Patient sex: M
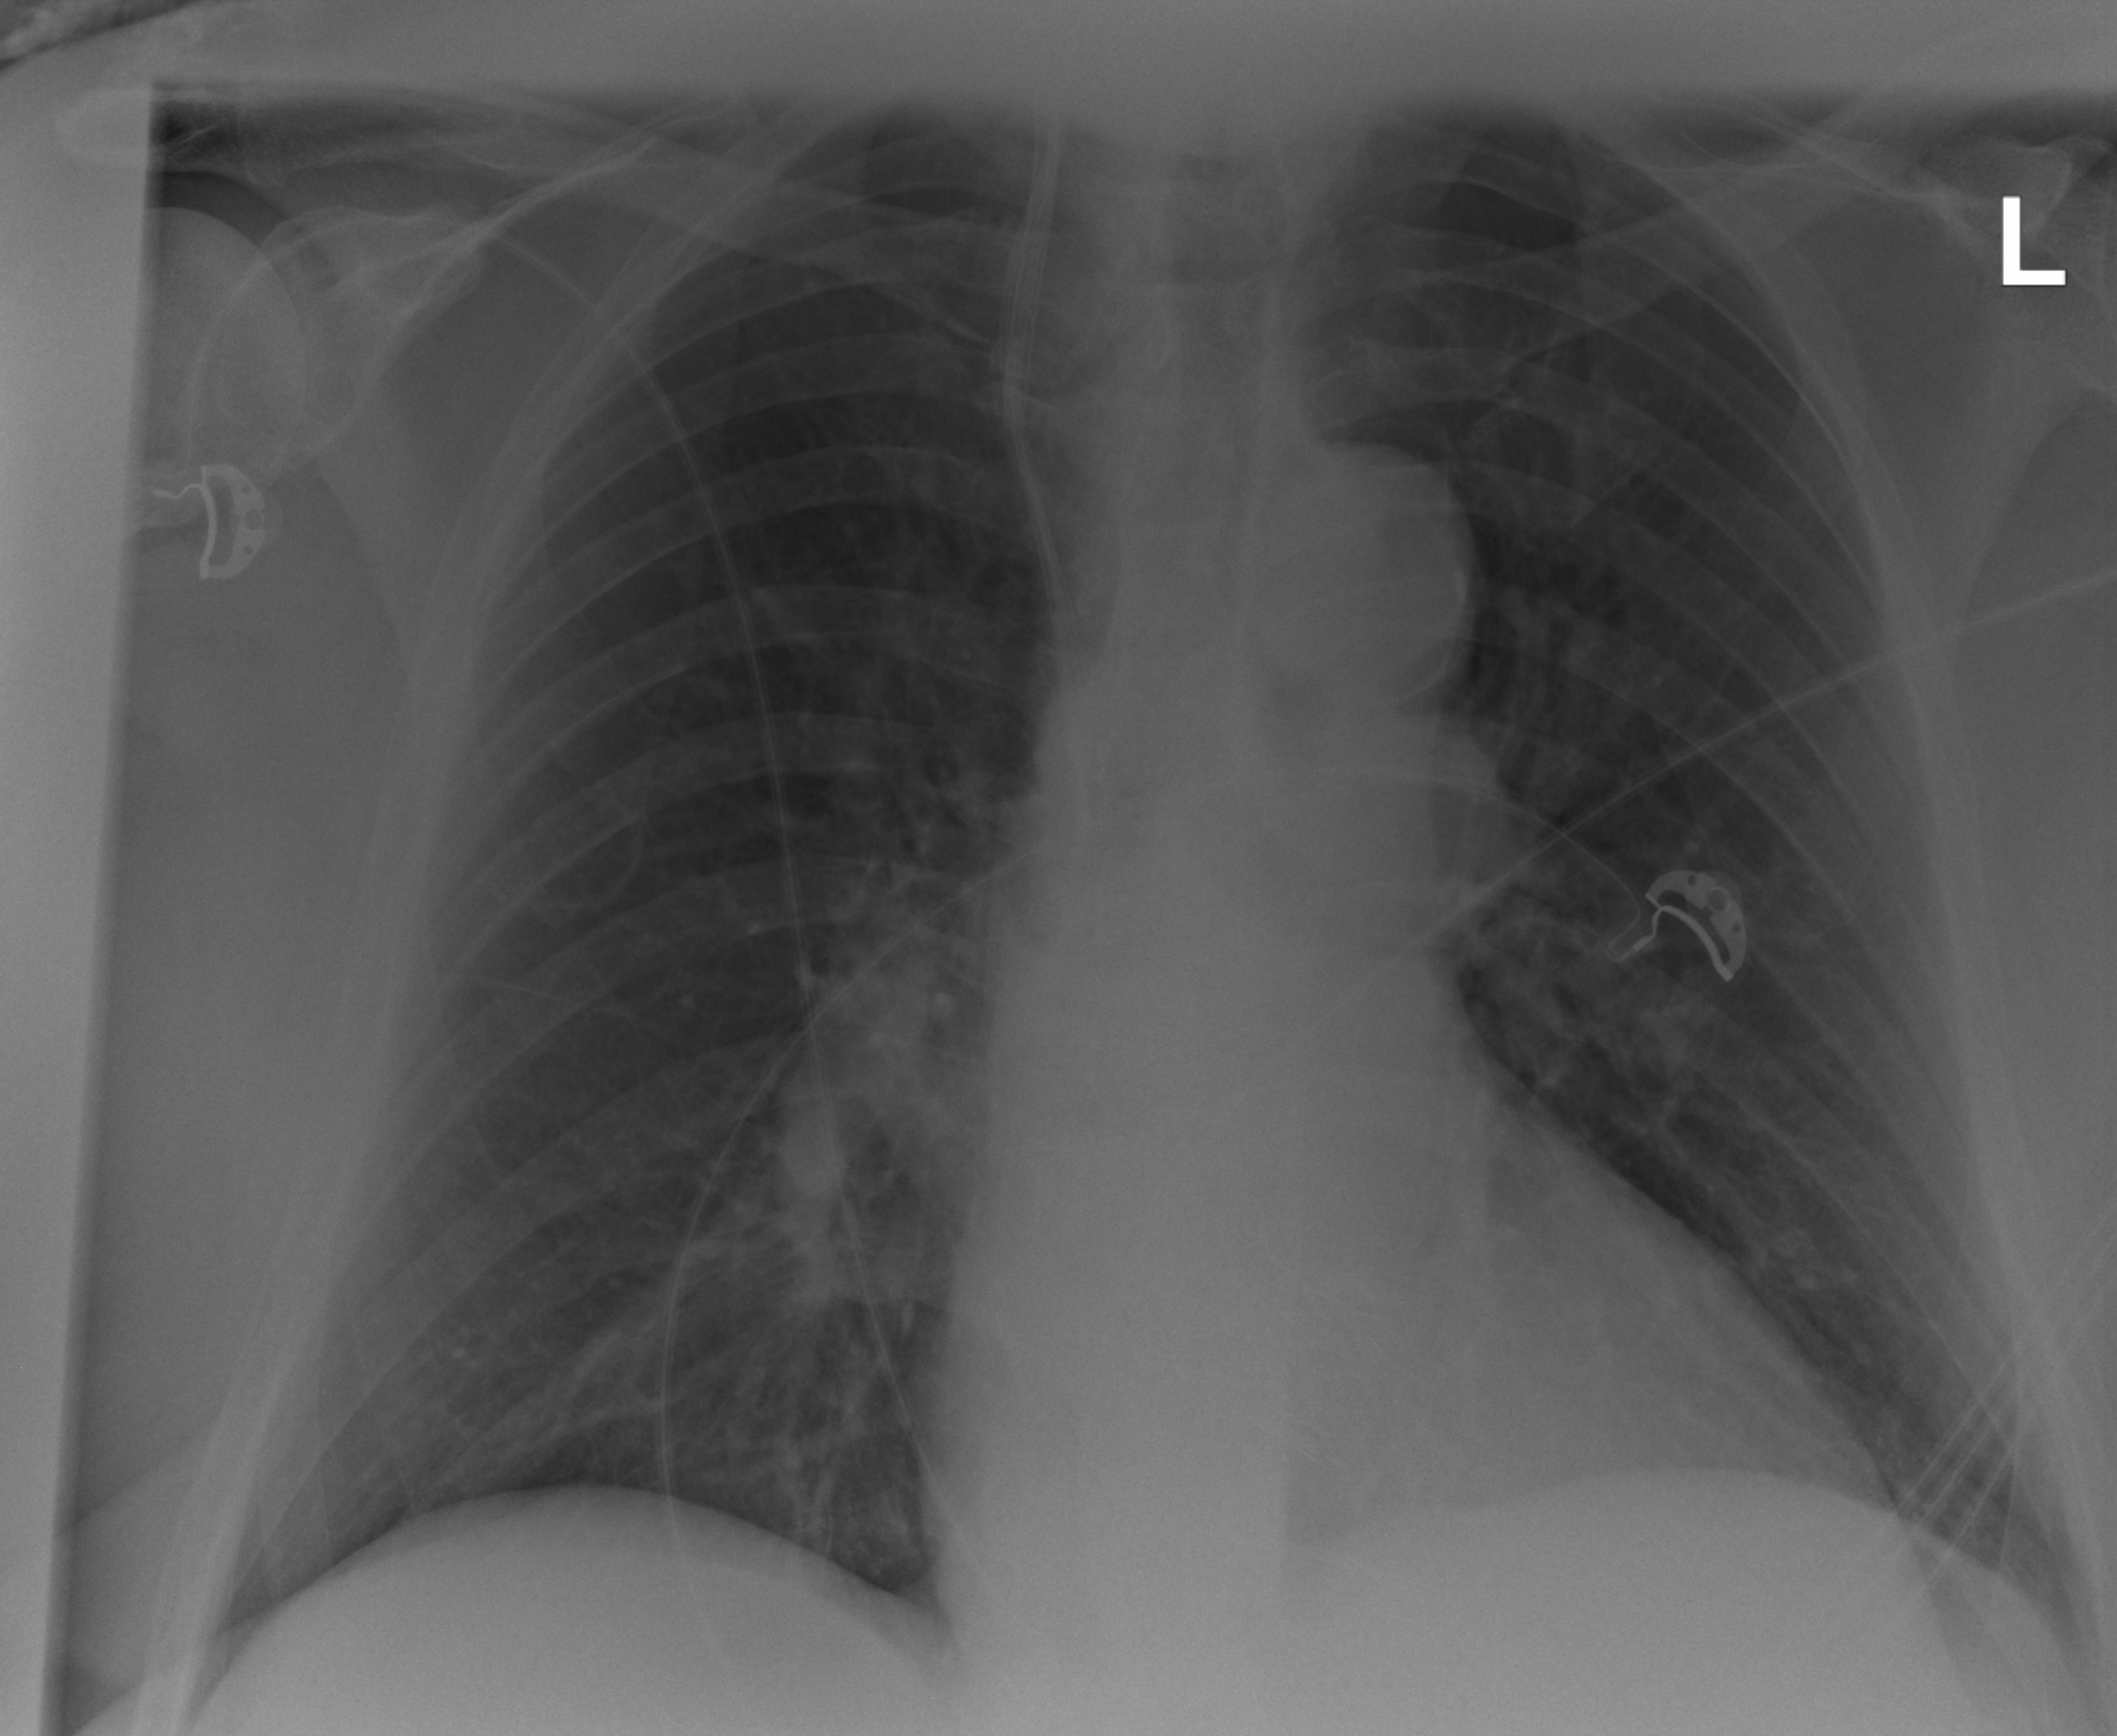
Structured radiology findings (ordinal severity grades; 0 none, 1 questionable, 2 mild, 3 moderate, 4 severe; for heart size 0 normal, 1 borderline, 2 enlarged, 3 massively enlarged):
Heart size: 0
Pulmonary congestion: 0
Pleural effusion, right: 0
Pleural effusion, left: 0
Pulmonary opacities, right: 0
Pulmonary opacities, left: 0
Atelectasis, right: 0
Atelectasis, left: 0